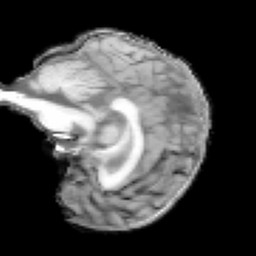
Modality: T1w
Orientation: sagittal